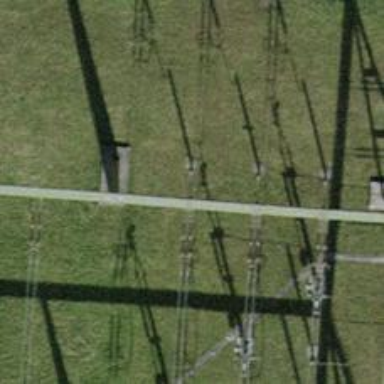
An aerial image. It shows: Insulator used in power systems.